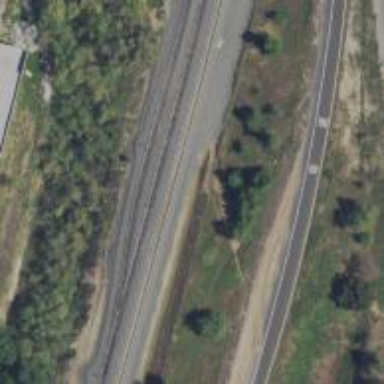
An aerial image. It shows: Railway siding with rails.